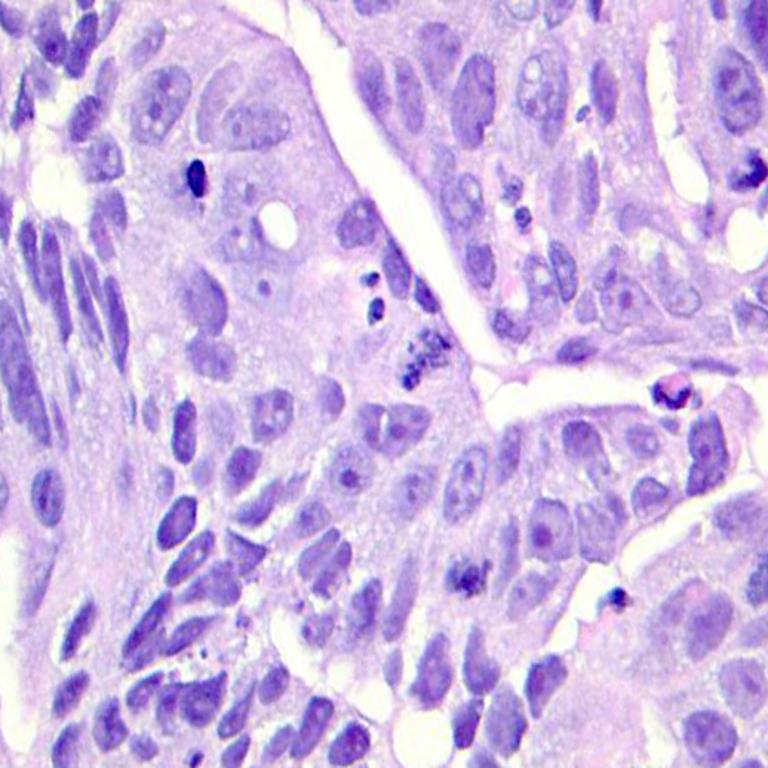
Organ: colon
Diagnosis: adenocarcinomas